Interaction volume radius: 5 \u00c5
Interaction volume height: 30 \u00c5
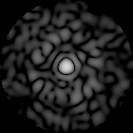
Disorder parameter: 0.8571